Group 1:
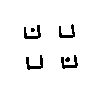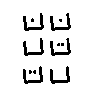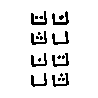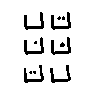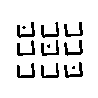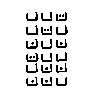
Group 2:
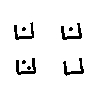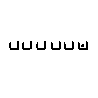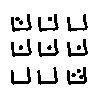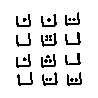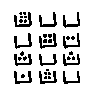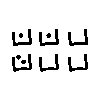
Rule separating the two groups: Rows show all possible ways a certain number of dots can be divided between a certain number of bins vs. not so.
Concepts: permutation
Comments: The rows in the panels on the right hand side show all the ways you can divide a certain number of dots between a certain number of bins, ignoring which bins they are placed in.
Author: Molly C Klenzak